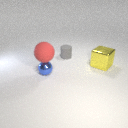
small blue metal sphere below large red rubber sphere